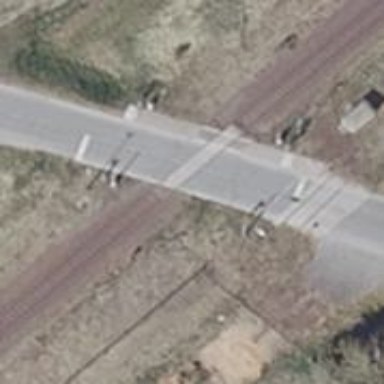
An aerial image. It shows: Railway level crossing.